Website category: auto
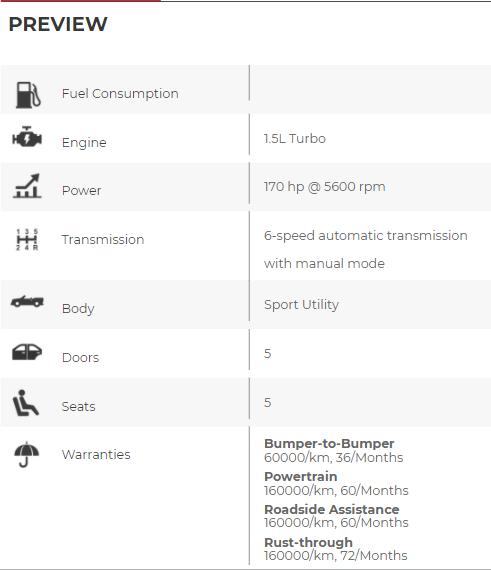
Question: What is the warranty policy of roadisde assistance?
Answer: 160000/km, 60/Months

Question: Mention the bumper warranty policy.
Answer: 60000/km, 36/Months

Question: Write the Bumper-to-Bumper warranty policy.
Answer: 60000/km, 36/Months

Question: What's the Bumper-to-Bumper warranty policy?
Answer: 60000/km, 36/Months

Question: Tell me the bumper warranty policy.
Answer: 60000/km, 36/Months

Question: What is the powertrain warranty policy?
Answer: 160000/km, 60/Months

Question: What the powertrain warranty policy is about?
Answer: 160000/km, 60/Months

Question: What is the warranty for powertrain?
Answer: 160000/km, 60/Months